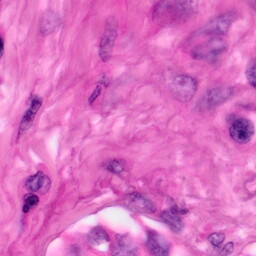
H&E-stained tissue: Pancreatic